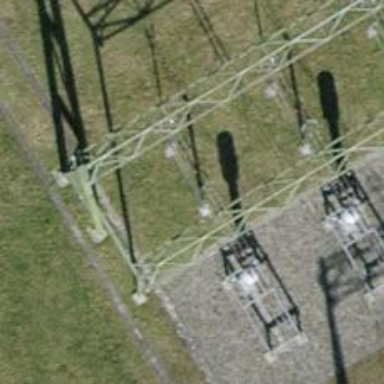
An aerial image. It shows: Insulator used in power equipment.